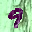
Label: 9